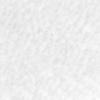
Label: no_change